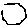
Label: hexagon